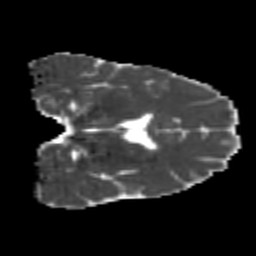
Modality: MD
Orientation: coronal
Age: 21
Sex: male
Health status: healthy
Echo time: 0.074 s